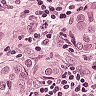
Metastatic tissue present: yes